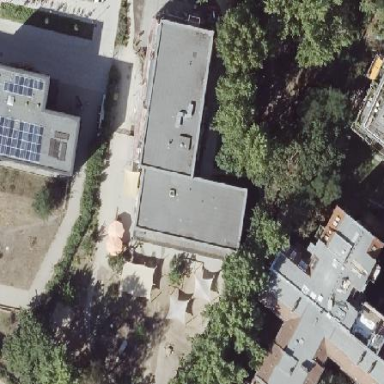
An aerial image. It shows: Kindergarten building.